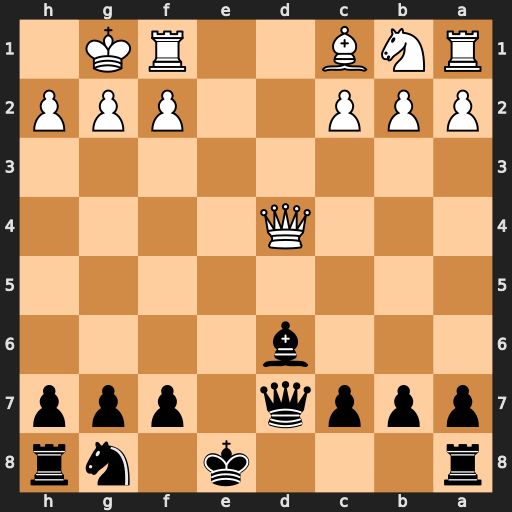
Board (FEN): r3k1nr/pppq1ppp/3b4/8/3Q4/8/PPP2PPP/RNB2RK1
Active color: b
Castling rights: kq
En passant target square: -
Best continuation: Bxh2+ Kxh2 Qxd4